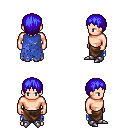
a pixel art fantasy rpg character, male body template, human, light skin, blue tattered cape, robe skirt, blue plain hairstyle, metal boots, four views (front, back, left, right), 2x2 character sprite sheet, small pixel art, hard edges, no anti-aliasing